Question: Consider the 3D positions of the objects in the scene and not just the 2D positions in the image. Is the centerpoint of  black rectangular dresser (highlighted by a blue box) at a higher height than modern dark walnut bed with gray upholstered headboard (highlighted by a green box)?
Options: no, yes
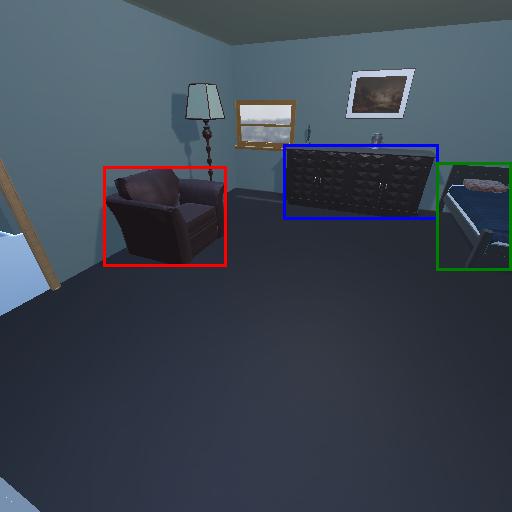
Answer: no